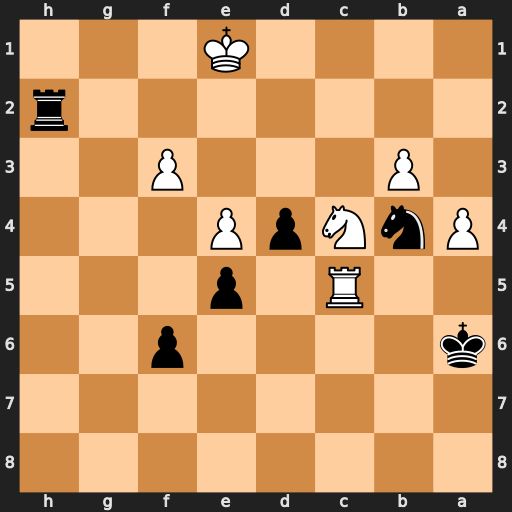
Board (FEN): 8/8/k4p2/2R1p3/PnNpP3/1P3P2/7r/4K3
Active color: b
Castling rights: -
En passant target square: -
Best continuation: Nd3+ Kf1 Nxc5